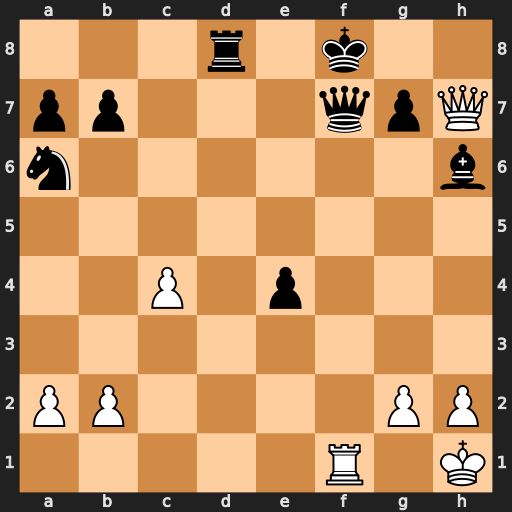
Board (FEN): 3r1k2/pp3qpQ/n6b/8/2P1p3/8/PP4PP/5R1K
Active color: w
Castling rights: -
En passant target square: -
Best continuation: Qh8+ Ke7 Rxf7+ Kxf7 Qxd8